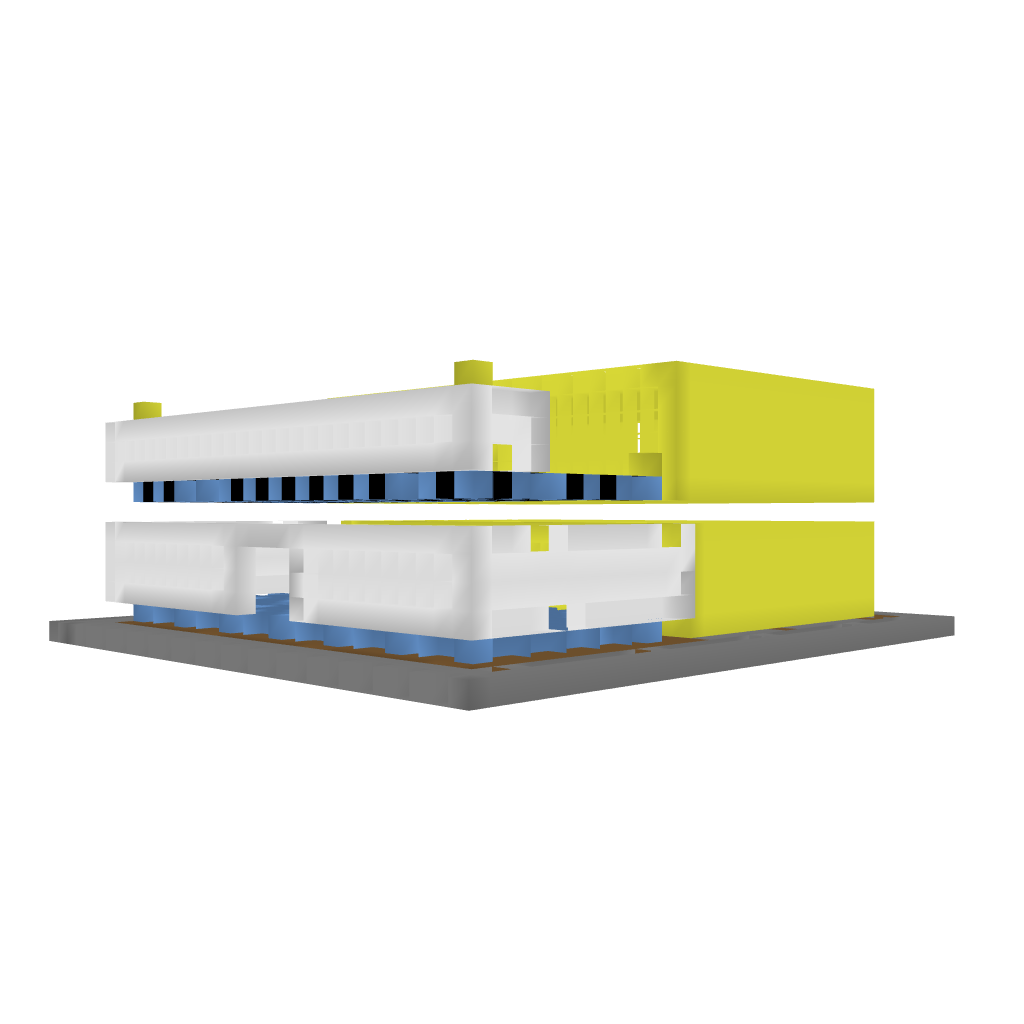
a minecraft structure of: Studio 002 bad low quality